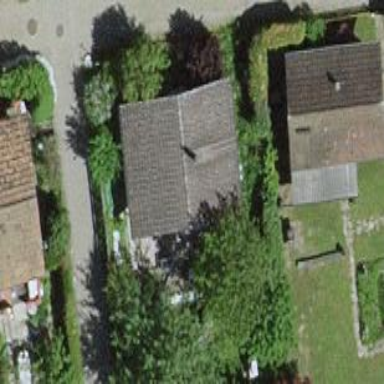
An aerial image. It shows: Bungalow.